Field crop: maize
Growth stage: 2
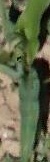
Species: maize